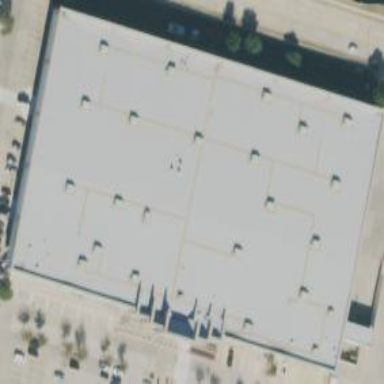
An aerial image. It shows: Retail building.